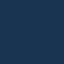
Land use / land cover class: SeaLake